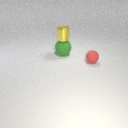
small red rubber sphere in front of large green rubber sphere